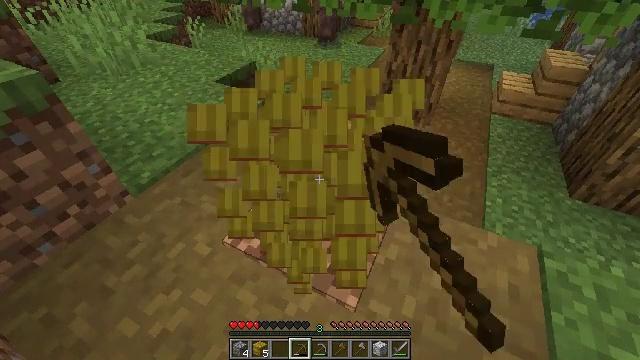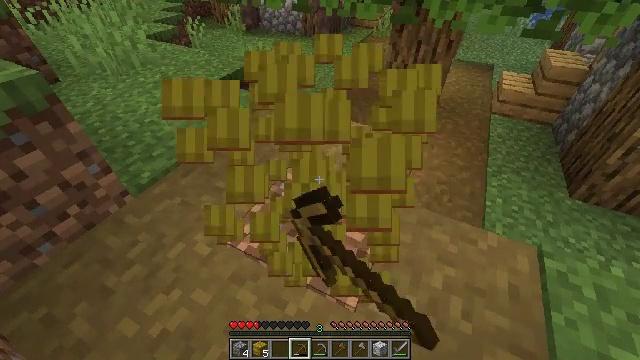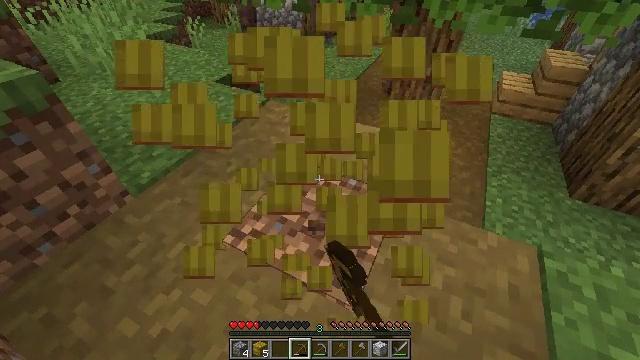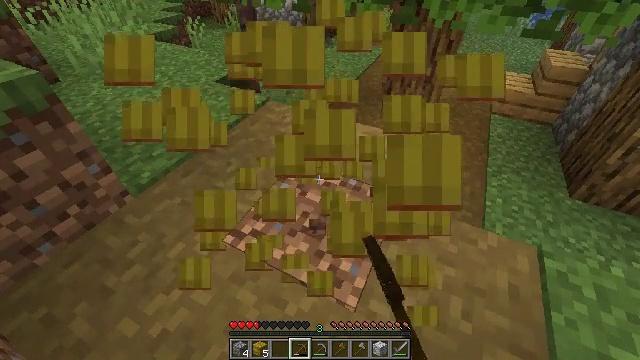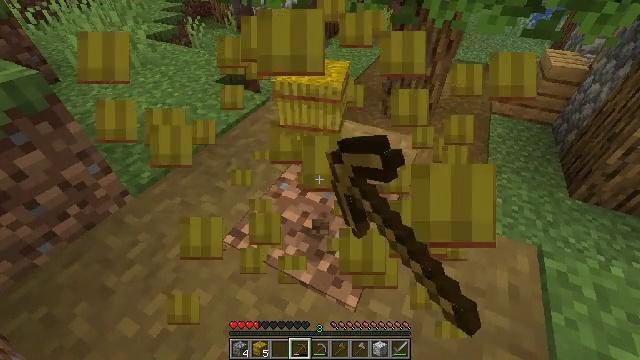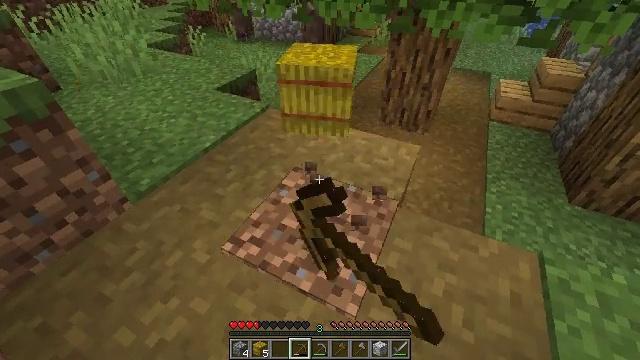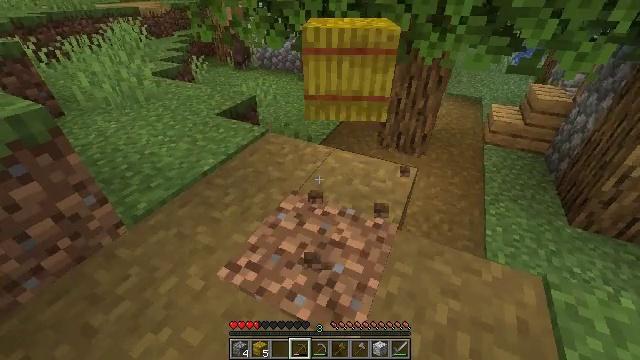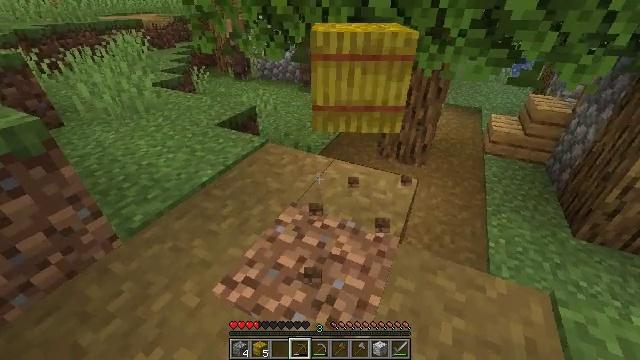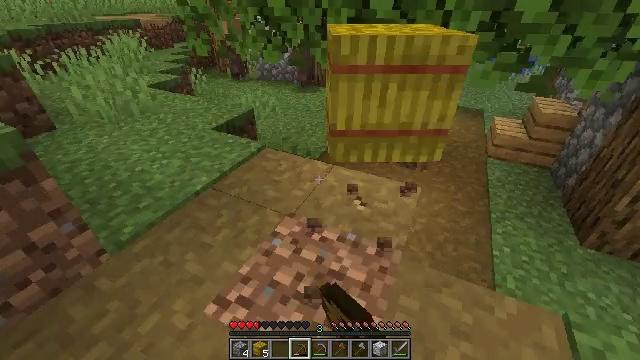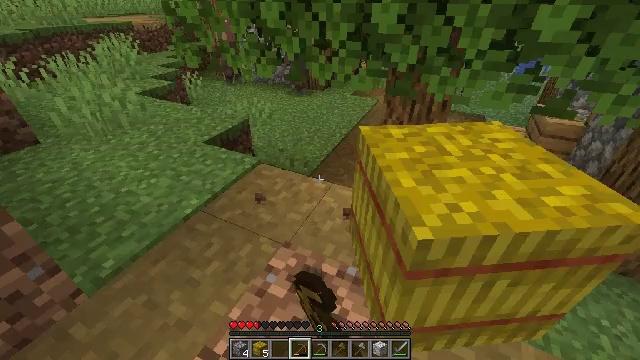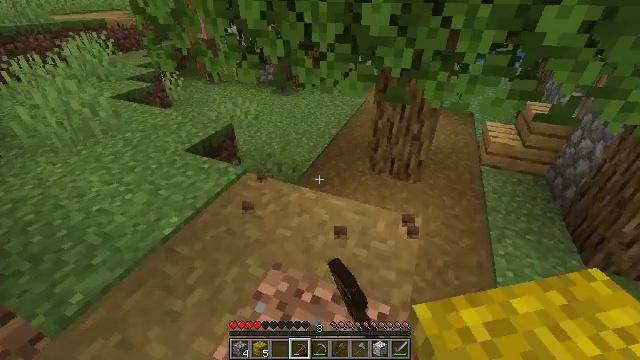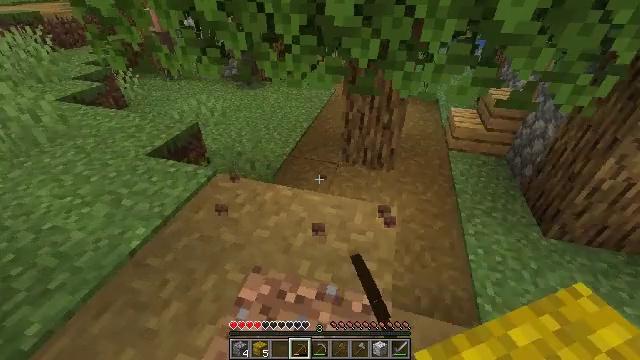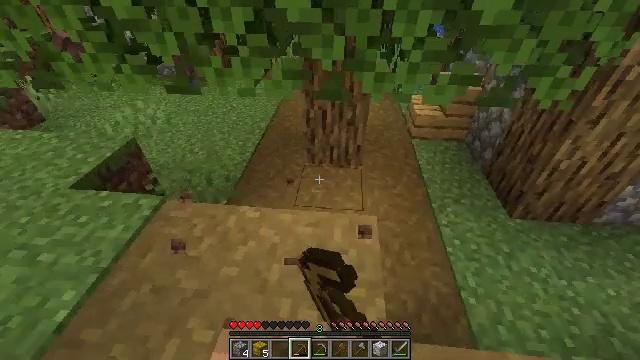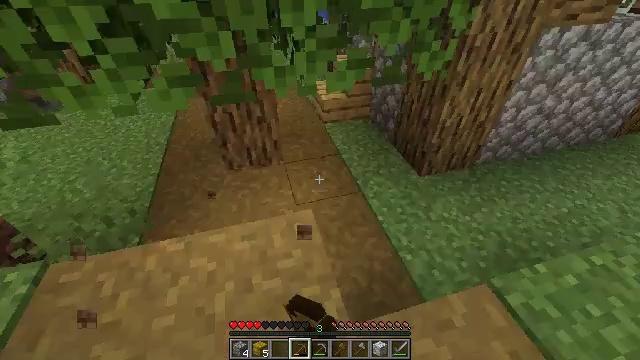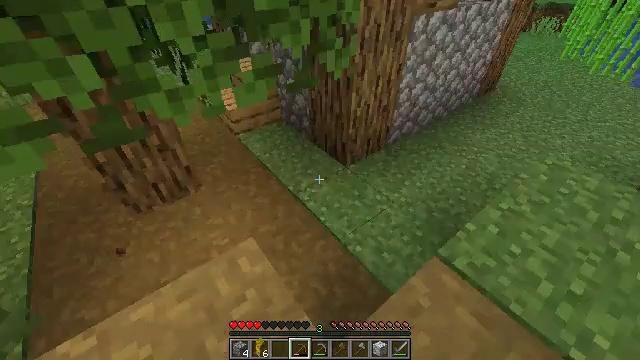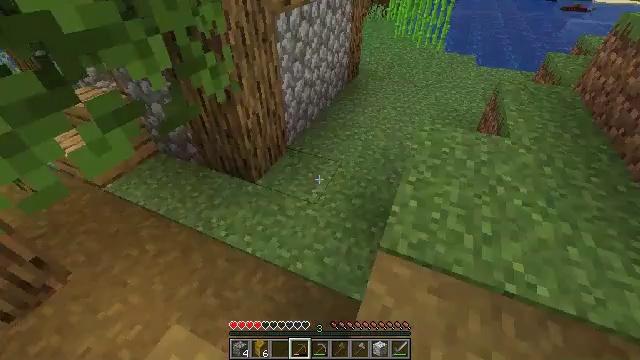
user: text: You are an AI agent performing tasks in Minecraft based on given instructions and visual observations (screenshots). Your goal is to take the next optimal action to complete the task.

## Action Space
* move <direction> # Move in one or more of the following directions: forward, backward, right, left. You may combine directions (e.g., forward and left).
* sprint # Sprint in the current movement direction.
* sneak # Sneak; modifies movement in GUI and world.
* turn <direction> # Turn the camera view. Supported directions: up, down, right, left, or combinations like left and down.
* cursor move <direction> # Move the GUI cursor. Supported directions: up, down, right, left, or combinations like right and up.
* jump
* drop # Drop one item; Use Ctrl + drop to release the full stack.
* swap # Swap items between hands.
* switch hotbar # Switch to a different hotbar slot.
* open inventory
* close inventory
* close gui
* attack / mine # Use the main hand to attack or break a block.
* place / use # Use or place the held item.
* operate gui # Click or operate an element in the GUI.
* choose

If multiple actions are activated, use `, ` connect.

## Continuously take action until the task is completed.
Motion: motion action
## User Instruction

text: Gather hay blocks from the farm.
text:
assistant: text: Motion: attack / mine
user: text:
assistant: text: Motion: attack / mine
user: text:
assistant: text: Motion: attack / mine
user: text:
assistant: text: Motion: attack / mine
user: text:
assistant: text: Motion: turn up, attack / mine
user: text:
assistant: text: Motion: turn up, attack / mine
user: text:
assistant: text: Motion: move forward, turn up, attack / mine
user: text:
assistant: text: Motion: move forward, attack / mine
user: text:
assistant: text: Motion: move forward, attack / mine
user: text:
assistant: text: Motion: move forward, turn right, attack / mine
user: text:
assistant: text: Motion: move forward, turn right and down, attack / mine
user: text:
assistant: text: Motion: move forward, turn right and down
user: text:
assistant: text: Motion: move forward, turn right and down
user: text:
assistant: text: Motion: move forward, turn right
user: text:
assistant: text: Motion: move forward, turn right
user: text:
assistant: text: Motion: move forward, turn right and down
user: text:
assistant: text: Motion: move forward, turn right
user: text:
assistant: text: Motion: turn right and up
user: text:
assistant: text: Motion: turn right and up
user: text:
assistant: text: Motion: move forward, turn right and up
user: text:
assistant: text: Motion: move forward, turn right
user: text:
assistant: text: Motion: move forward, turn right and up
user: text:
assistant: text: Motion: move forward, turn right and up
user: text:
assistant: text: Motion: move forward, turn right and up
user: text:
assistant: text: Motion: move forward
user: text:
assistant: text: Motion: move forward
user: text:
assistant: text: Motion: move forward, turn up
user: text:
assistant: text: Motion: move forward, turn right and up
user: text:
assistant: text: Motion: move forward, turn right and up, attack / mine
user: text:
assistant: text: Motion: turn right, attack / mine